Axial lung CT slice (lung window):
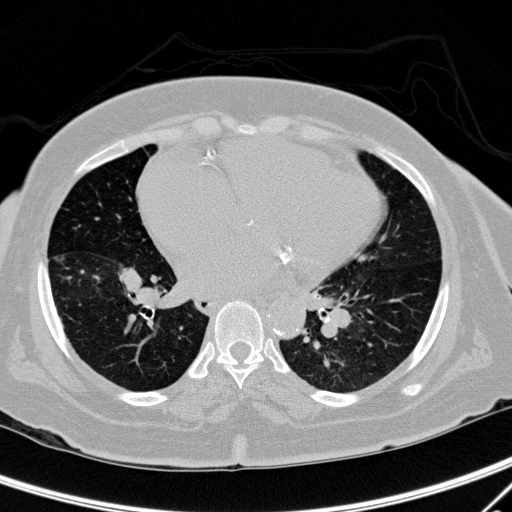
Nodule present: no